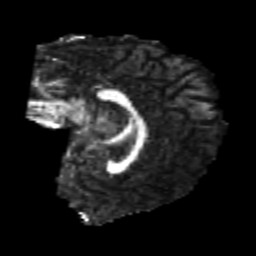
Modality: FA
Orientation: sagittal
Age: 25
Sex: male
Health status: healthy
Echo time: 0.074 s